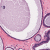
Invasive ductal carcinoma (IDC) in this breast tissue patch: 0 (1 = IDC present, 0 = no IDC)